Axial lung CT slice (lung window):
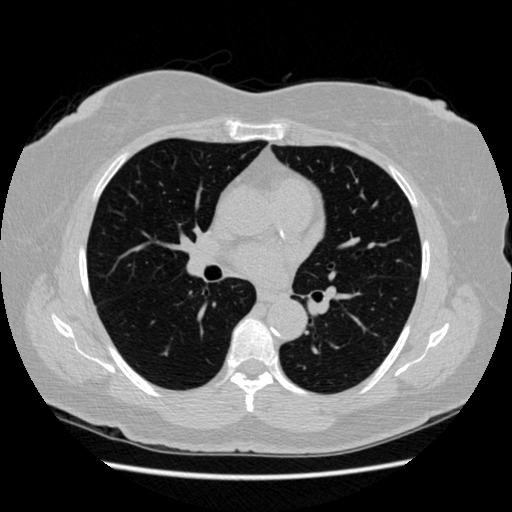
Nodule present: no